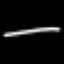
Label: line